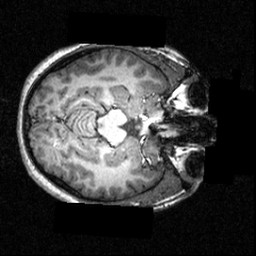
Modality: T1w
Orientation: axial
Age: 20
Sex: female
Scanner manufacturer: siemens
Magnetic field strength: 3.951 T
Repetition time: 1.5 s
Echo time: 0.00335 s